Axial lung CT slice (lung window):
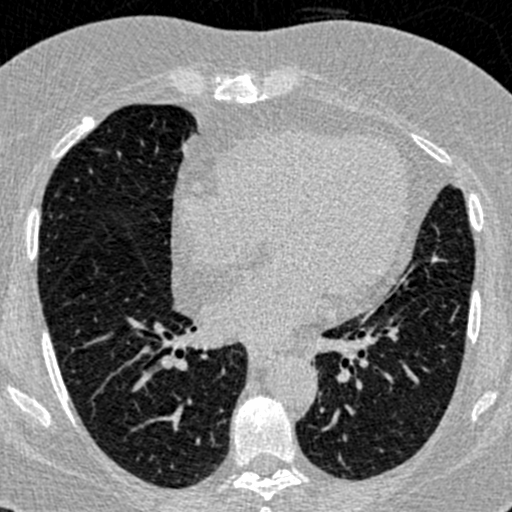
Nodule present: yes
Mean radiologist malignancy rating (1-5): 3